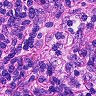
Metastatic tissue present: no